Interaction volume radius: 5 \u00c5
Interaction volume height: 30 \u00c5
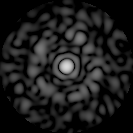
Disorder parameter: 0.8279